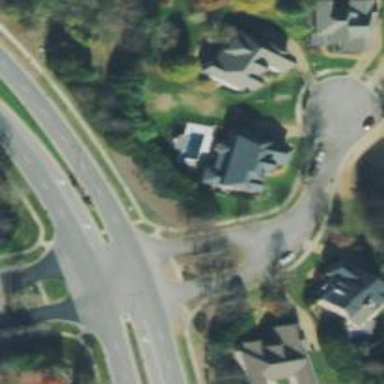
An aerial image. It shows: Residential road.